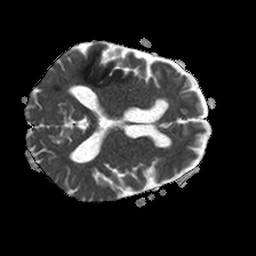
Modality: ADC
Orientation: axial
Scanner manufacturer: philips
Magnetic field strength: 1.5 T
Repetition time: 3.403 s
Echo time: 0.06922 s